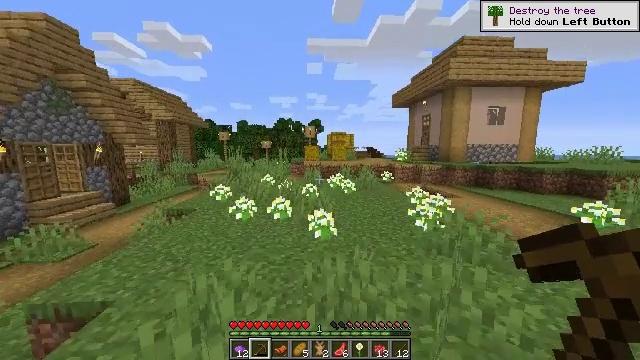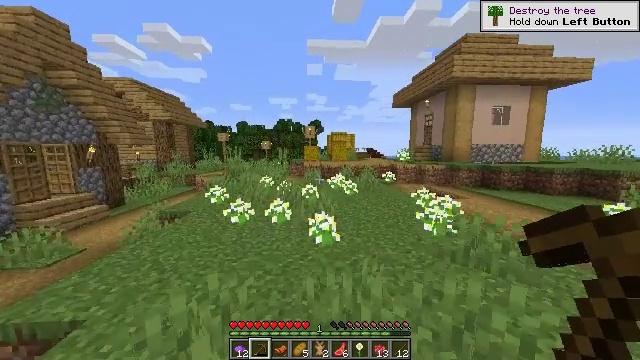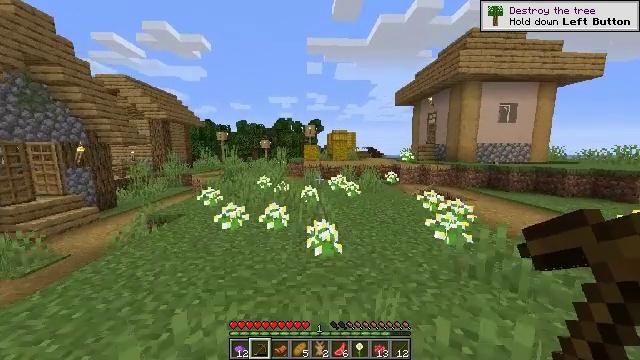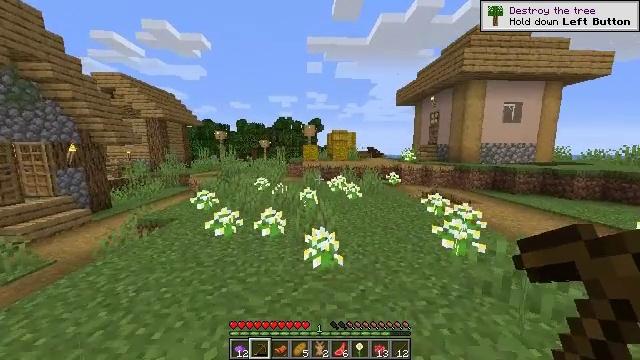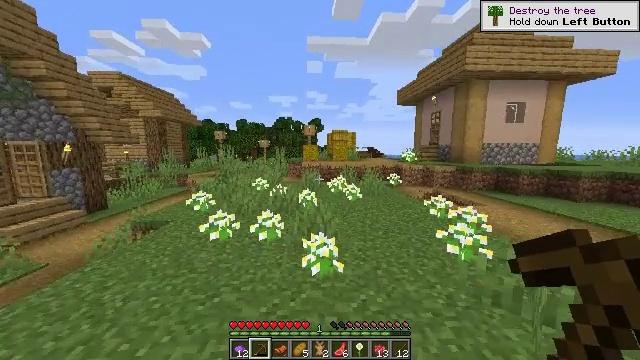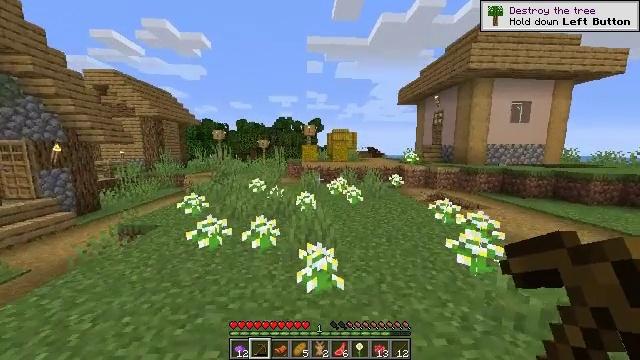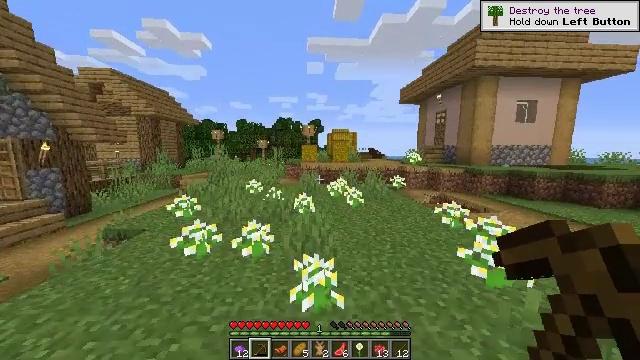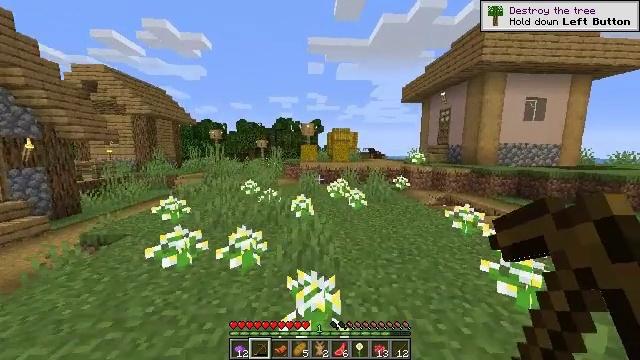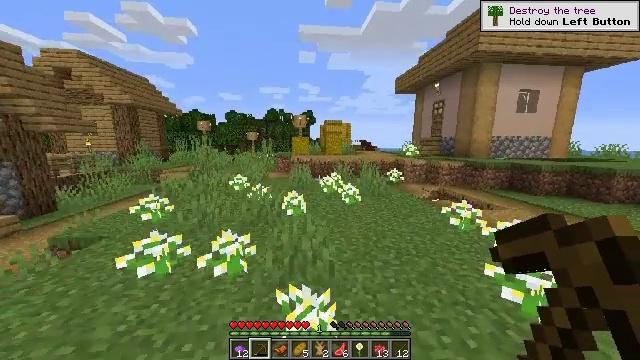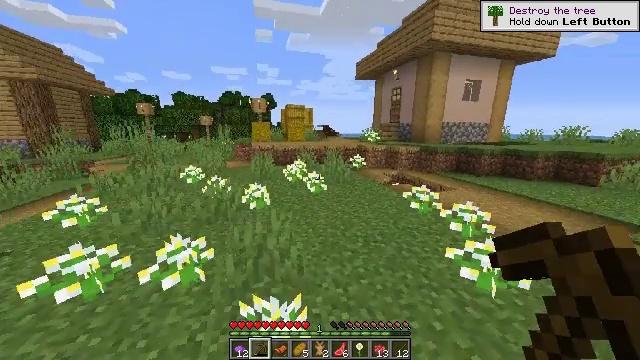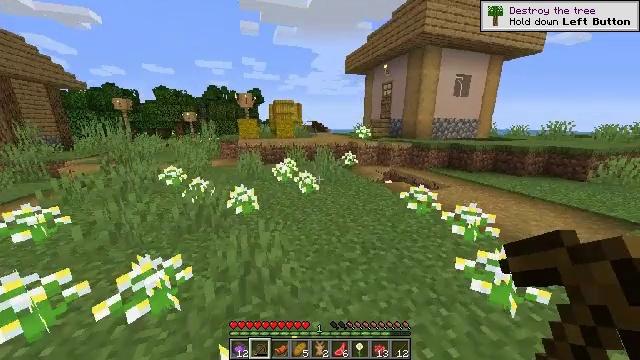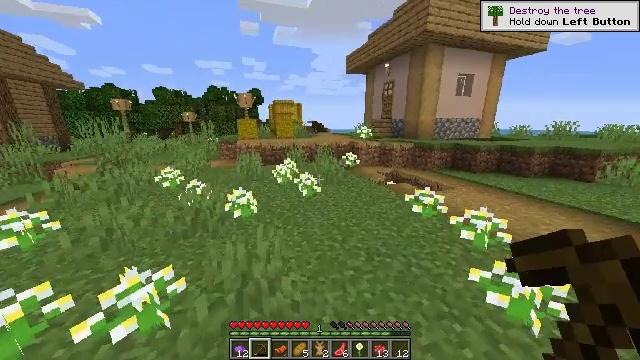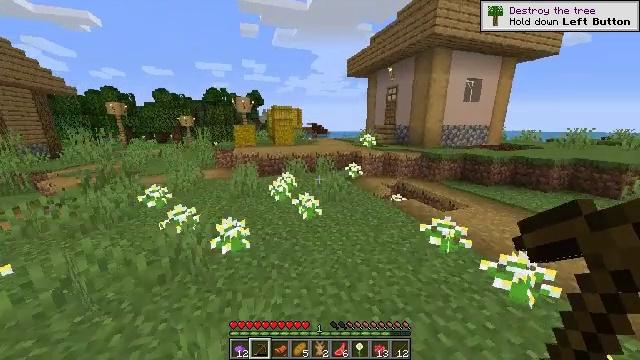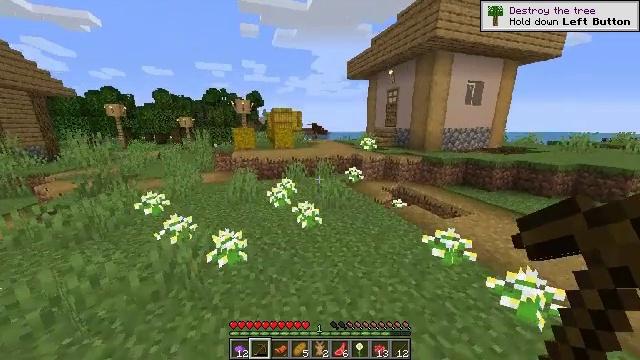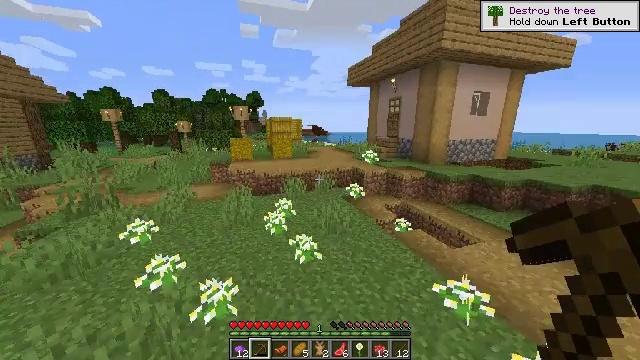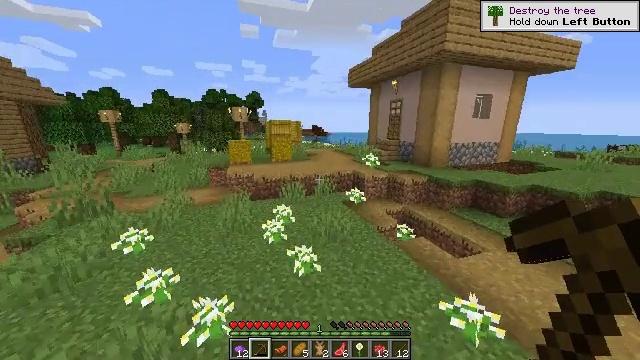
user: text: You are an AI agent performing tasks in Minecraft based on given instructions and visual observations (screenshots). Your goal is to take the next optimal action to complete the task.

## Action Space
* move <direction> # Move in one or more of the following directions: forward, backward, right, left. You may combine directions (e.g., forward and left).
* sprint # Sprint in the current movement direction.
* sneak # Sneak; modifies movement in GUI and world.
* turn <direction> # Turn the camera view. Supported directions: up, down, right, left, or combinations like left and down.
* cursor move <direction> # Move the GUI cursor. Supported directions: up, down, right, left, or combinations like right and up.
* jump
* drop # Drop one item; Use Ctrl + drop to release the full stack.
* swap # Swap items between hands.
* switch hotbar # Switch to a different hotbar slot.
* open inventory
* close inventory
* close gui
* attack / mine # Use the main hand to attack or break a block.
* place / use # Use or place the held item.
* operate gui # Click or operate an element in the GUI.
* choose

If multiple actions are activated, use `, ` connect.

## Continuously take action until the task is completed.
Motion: motion action
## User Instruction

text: Break the sugar cane.
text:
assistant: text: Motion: move forward
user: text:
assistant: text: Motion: move forward
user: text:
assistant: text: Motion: move forward
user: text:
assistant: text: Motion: move forward
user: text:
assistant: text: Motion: move forward
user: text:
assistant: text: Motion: move forward
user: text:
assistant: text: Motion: move forward
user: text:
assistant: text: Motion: move forward, turn right and down
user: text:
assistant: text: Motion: move forward, turn right and down
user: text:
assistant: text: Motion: move forward, turn right and down
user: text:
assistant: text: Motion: move forward
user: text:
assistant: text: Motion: move forward, jump
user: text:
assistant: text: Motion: move forward, jump
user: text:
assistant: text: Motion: move forward, jump
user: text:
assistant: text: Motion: move forward
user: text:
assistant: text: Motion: move forward
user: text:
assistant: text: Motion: move forward
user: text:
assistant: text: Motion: move forward
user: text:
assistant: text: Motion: move forward
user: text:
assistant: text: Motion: move forward
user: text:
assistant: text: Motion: move forward
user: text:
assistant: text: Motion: move forward, turn down
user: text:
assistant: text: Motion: move forward
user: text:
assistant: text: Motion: move forward
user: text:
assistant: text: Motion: move forward
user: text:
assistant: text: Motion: move forward, turn up
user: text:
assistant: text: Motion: move forward, turn right and up
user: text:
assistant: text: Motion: move forward
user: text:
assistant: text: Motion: move forward
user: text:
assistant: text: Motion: move forward